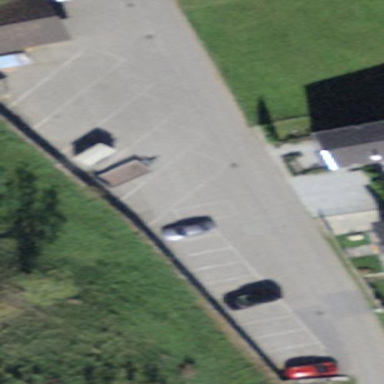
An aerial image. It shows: Street-side parking area.